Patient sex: F
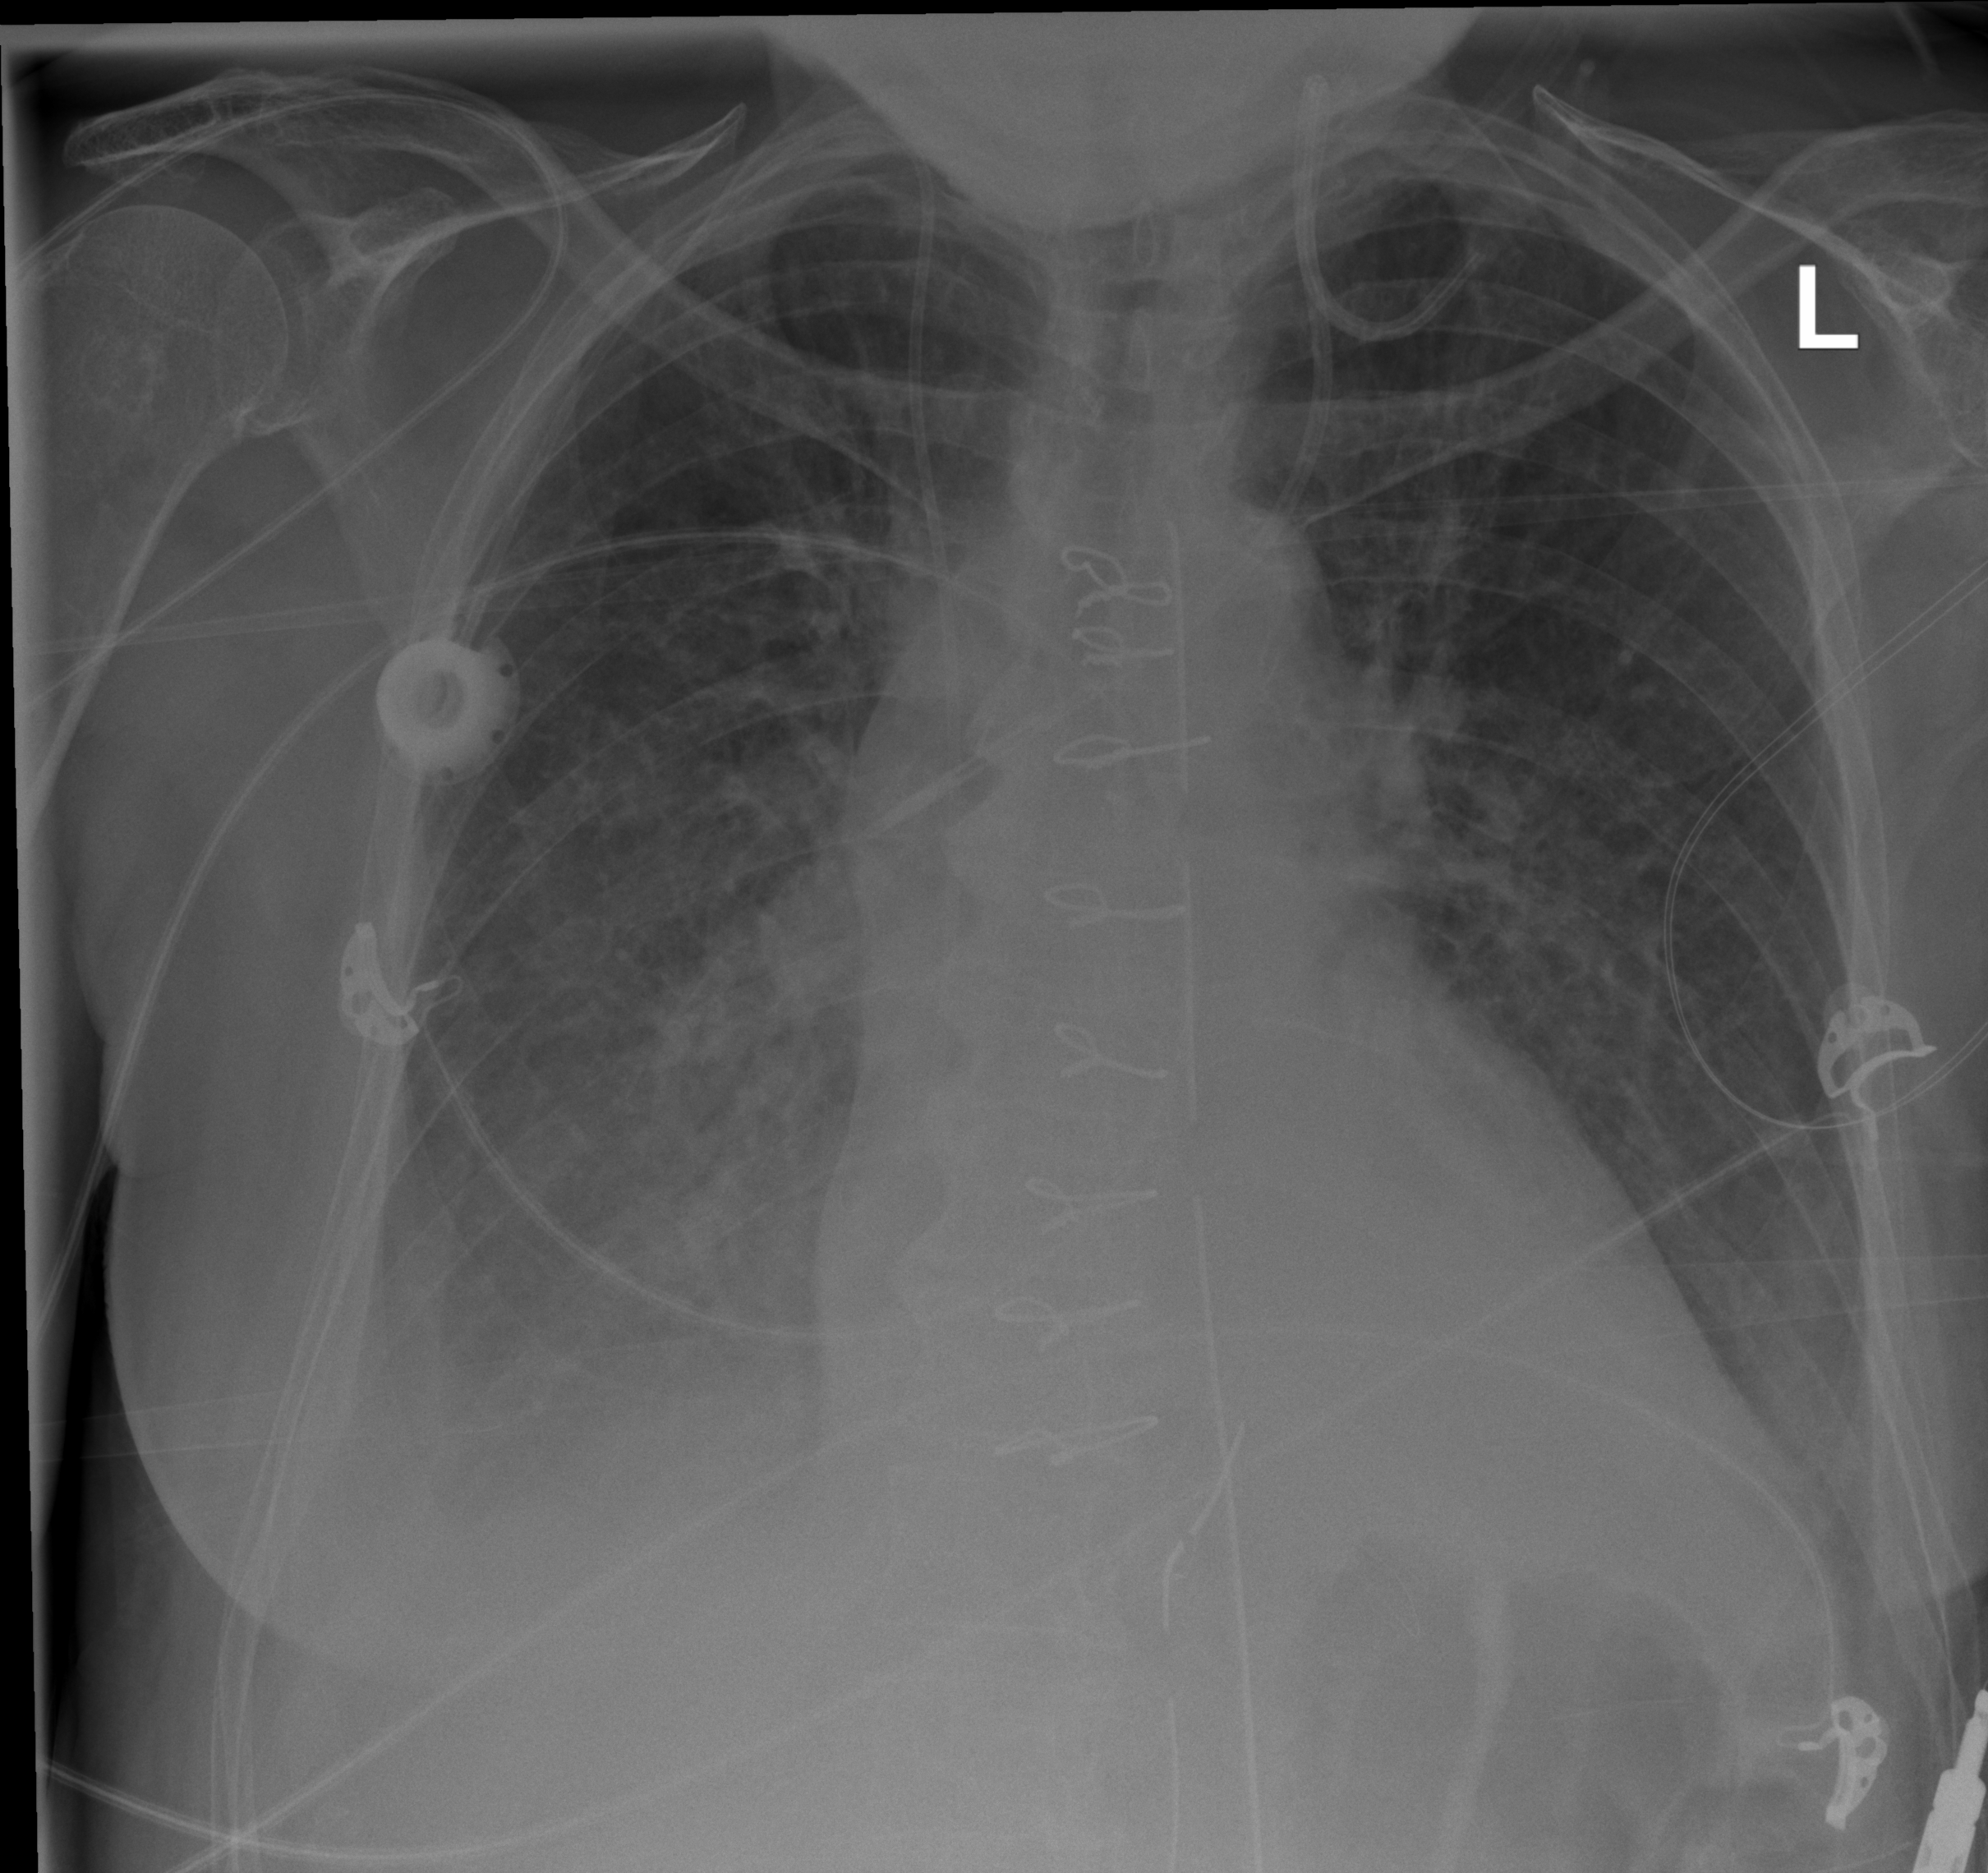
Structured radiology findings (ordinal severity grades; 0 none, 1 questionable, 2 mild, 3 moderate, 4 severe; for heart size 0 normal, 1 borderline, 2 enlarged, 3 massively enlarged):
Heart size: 2
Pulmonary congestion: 2
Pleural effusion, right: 2
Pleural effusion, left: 2
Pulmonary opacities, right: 1
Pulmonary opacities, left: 1
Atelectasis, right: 3
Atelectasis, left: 2